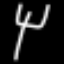
Label: fork